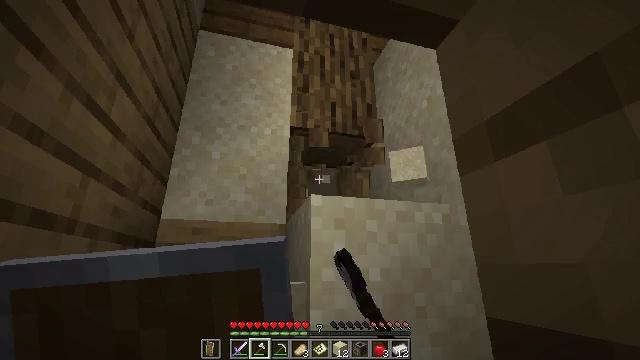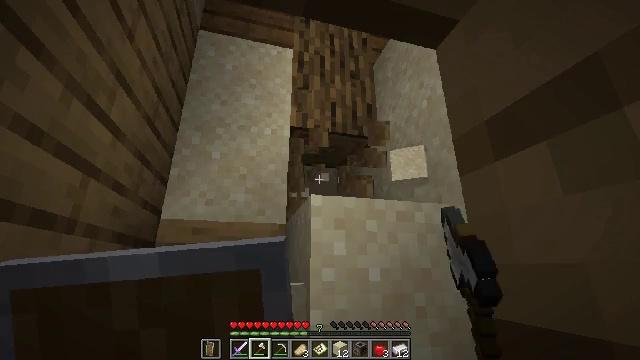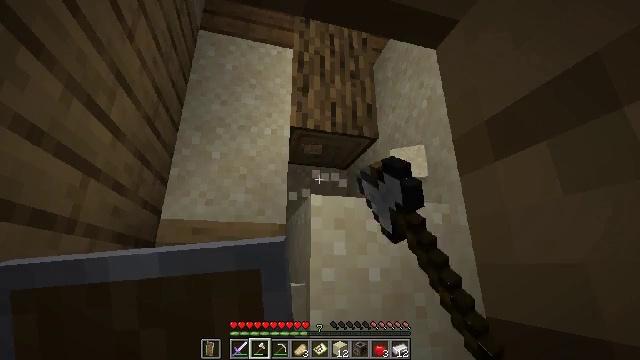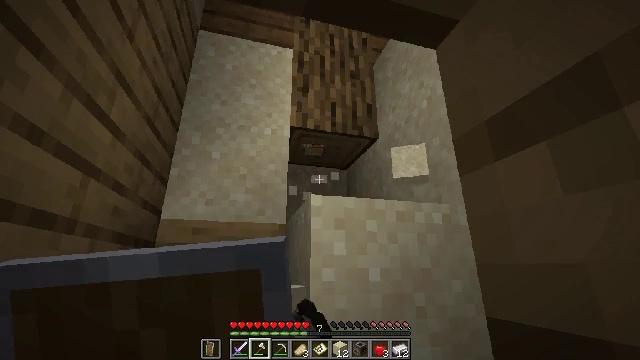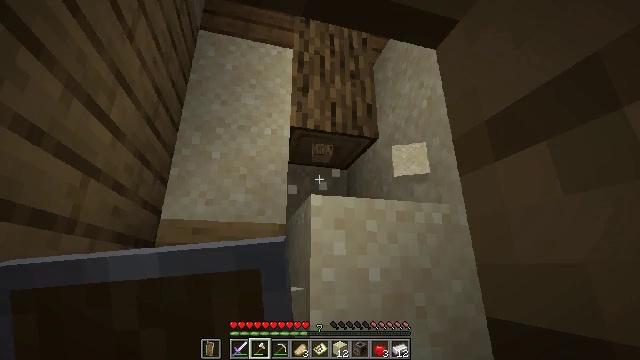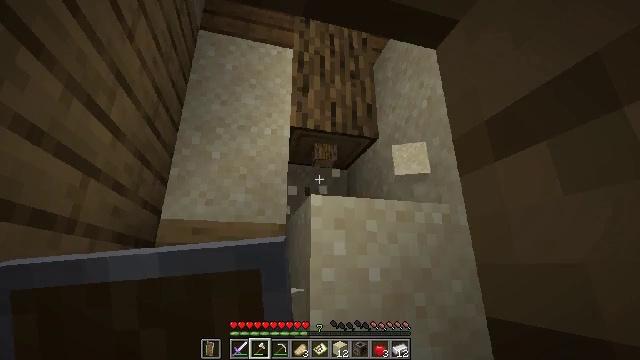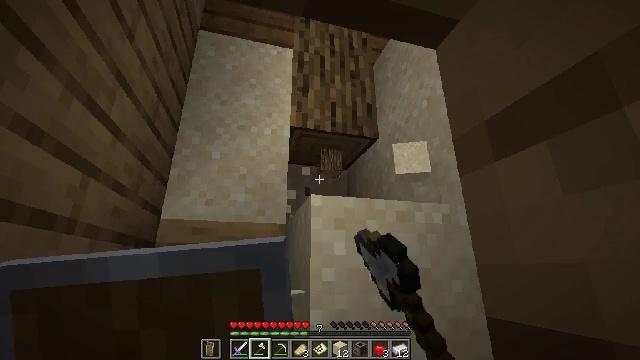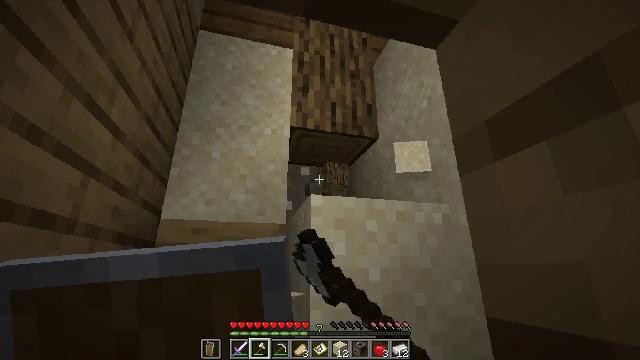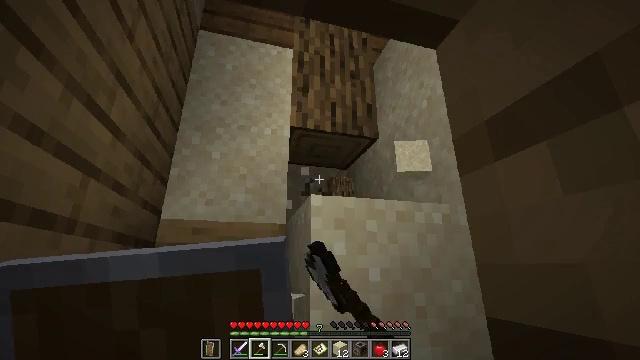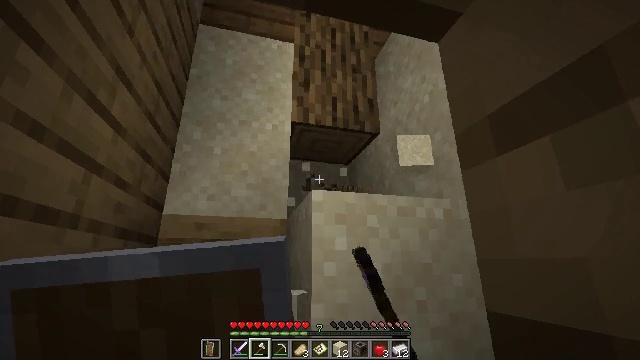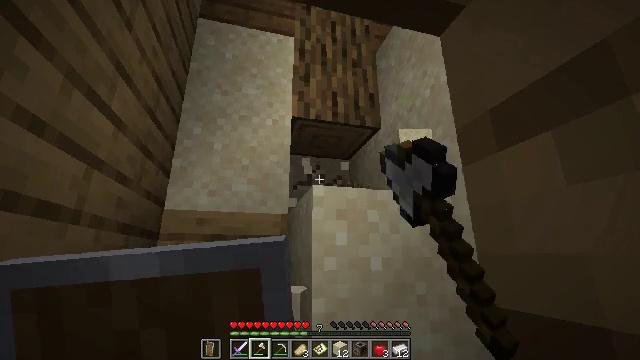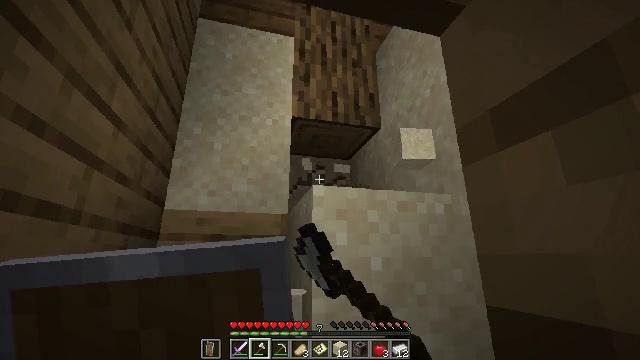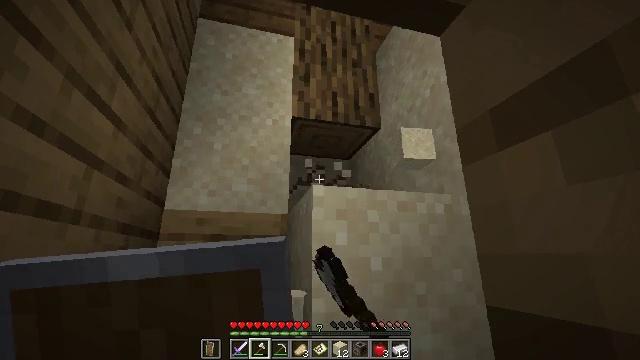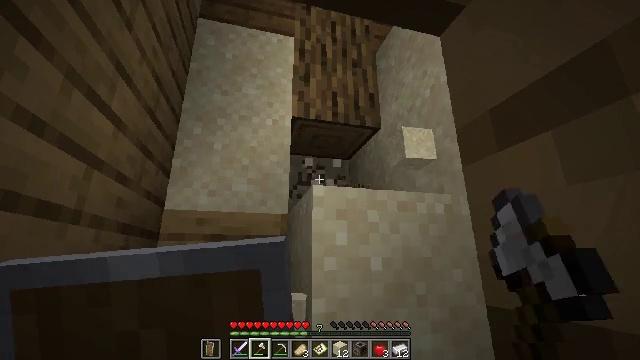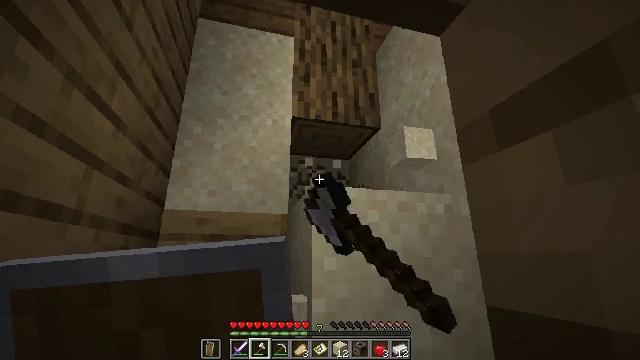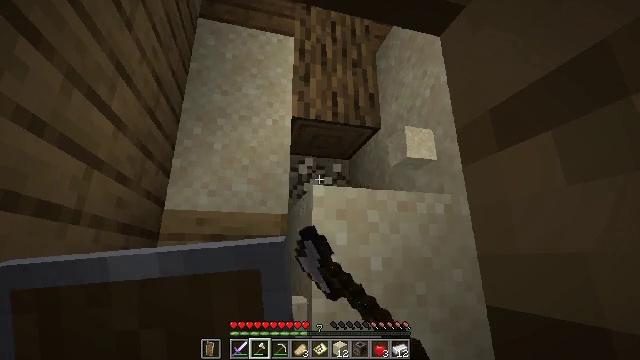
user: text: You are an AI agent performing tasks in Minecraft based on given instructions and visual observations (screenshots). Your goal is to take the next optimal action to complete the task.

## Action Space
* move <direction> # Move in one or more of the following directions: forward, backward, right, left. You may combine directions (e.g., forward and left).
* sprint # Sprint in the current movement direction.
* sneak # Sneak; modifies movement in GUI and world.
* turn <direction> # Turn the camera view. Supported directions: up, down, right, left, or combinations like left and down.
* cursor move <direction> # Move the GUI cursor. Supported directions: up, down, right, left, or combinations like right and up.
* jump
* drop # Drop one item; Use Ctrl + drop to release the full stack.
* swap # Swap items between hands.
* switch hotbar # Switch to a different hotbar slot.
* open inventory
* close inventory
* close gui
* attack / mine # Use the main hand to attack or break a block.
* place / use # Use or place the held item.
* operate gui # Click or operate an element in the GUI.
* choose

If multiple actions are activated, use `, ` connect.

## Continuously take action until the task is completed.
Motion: motion action
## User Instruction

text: Mine sand by the water.
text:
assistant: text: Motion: attack / mine
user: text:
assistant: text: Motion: attack / mine
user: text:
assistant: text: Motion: attack / mine
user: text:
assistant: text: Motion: attack / mine
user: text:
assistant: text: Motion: attack / mine
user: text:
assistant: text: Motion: attack / mine
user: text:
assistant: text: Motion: attack / mine
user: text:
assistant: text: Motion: attack / mine
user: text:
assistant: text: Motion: turn down, attack / mine
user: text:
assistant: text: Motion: turn down, attack / mine
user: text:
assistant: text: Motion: attack / mine
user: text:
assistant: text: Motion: attack / mine
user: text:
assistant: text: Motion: attack / mine
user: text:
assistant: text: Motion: attack / mine
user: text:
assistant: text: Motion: attack / mine
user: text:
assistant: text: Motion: attack / mine
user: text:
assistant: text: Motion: attack / mine
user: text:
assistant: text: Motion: move right, turn right and down, attack / mine
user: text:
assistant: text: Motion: move right, turn right
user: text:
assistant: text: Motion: move right, turn right
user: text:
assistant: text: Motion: move right, turn right and up
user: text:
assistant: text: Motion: no_op